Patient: sex M, age 48
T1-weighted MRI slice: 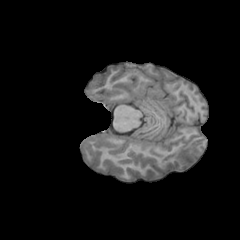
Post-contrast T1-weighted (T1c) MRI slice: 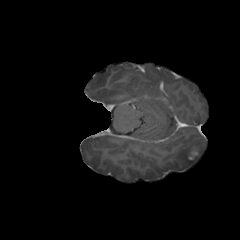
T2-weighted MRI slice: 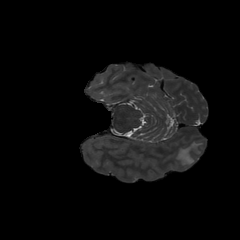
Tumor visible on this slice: yes
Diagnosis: Glioblastoma, IDH-wildtype
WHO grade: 4